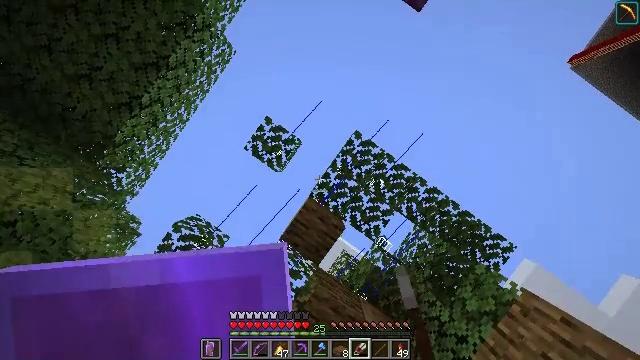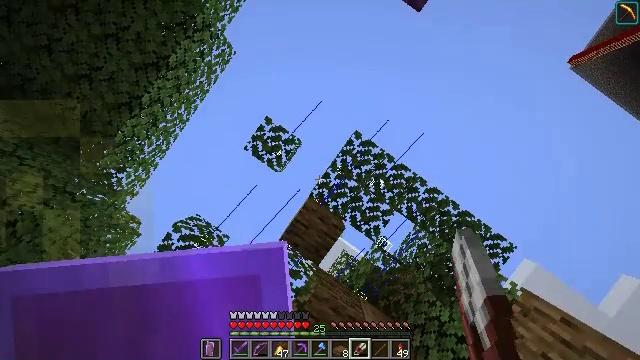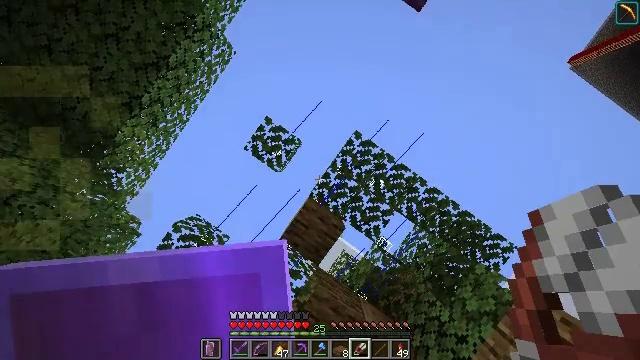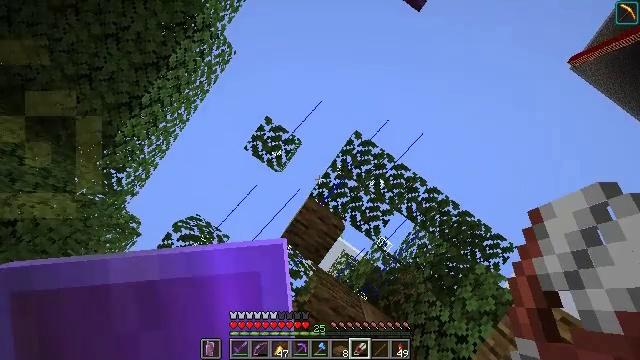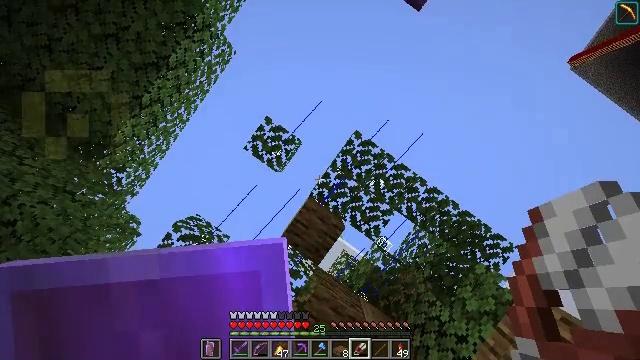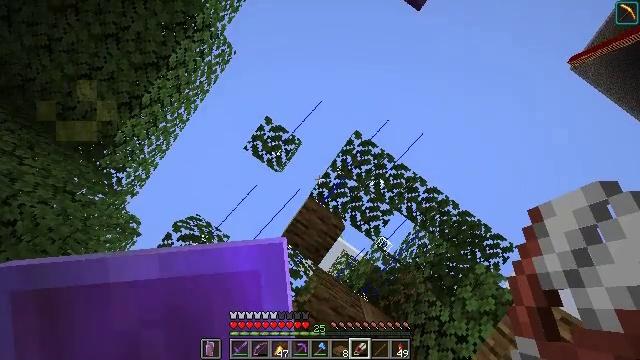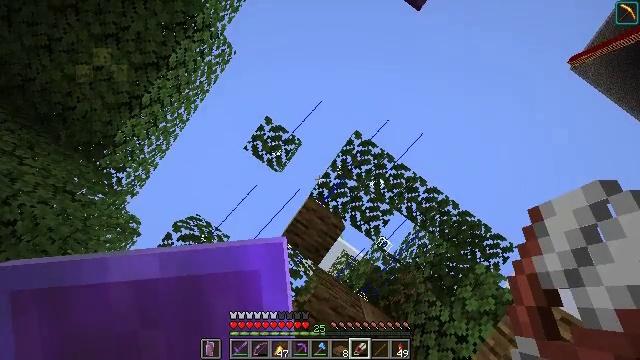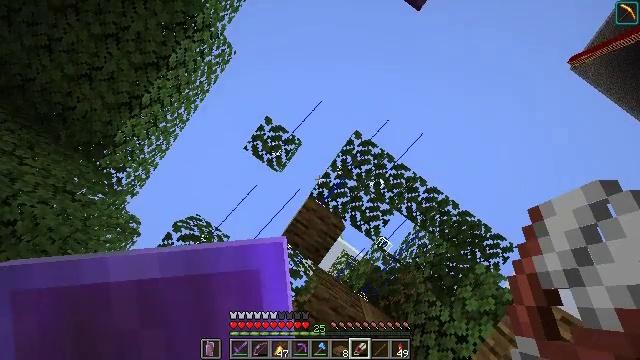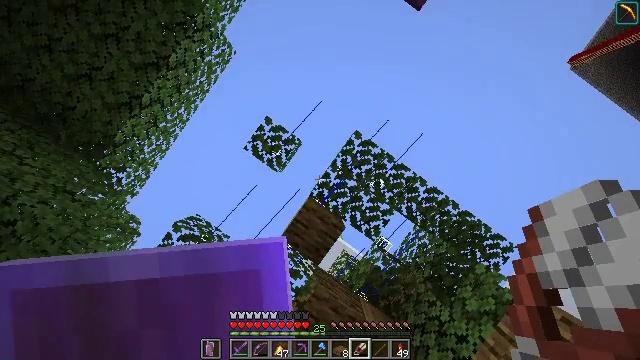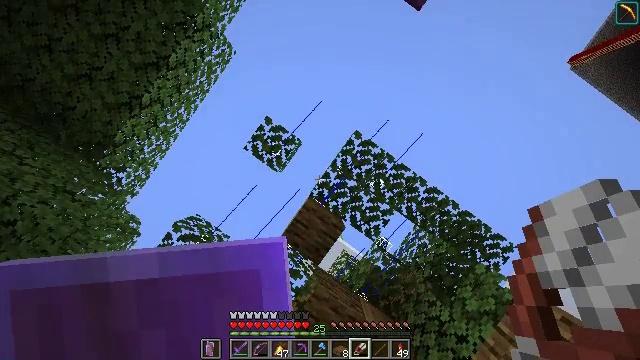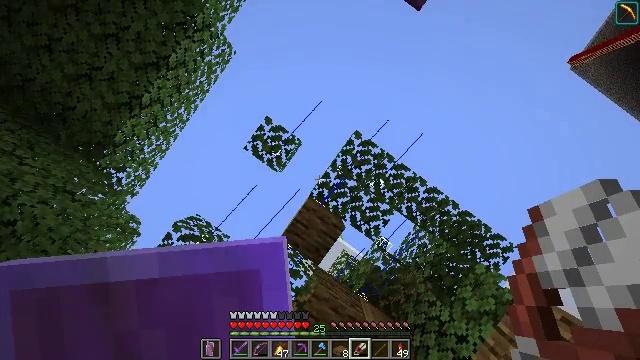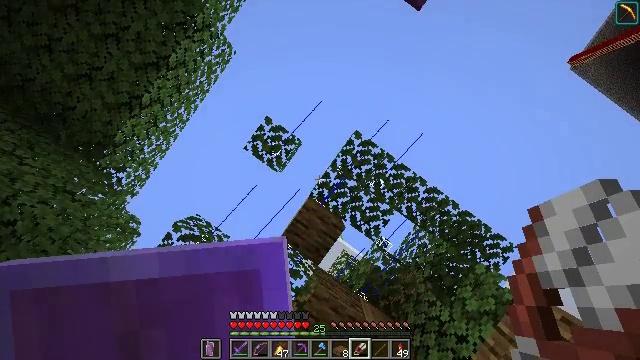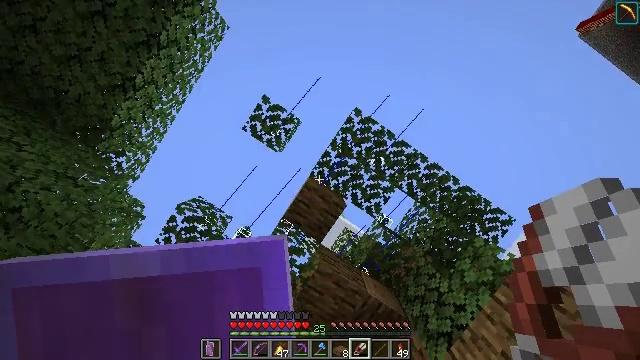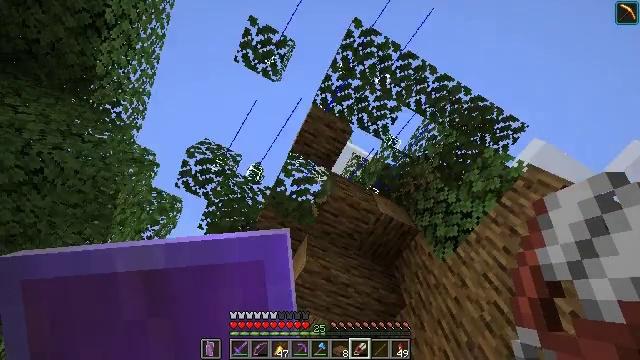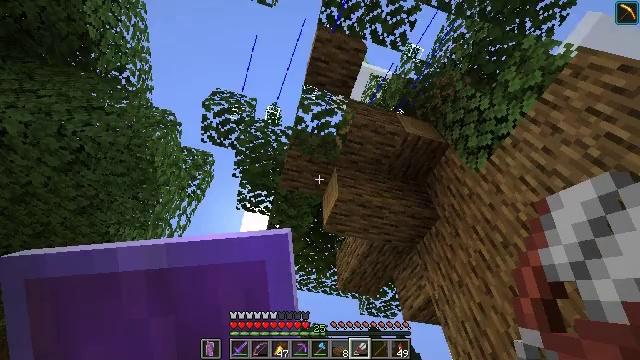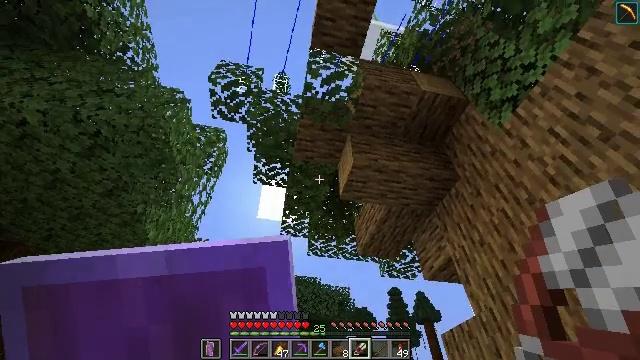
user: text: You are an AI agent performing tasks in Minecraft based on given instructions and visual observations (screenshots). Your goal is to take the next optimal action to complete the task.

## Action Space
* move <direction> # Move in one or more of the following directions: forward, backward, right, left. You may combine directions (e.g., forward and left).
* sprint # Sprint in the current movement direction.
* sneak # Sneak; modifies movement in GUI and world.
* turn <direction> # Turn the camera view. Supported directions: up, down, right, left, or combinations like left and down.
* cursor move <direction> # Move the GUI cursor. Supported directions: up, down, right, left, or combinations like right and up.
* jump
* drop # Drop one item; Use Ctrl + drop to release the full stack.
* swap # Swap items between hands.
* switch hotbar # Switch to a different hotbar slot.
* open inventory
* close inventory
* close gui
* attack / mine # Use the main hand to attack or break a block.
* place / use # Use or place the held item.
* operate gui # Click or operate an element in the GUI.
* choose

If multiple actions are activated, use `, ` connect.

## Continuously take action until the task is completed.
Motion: motion action
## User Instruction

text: Break oak leaves from the trees.
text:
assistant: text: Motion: attack / mine
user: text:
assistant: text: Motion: attack / mine
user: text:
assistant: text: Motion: attack / mine
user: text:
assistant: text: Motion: attack / mine
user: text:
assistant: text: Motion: attack / mine
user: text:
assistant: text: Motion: attack / mine
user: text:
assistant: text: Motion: attack / mine
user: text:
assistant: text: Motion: attack / mine
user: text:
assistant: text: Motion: attack / mine
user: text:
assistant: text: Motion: attack / mine
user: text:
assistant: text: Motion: attack / mine
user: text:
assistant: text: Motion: turn left and down
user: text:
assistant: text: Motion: turn left and down
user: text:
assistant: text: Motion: turn left and down
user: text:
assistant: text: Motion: move forward, turn left and down
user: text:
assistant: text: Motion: move forward
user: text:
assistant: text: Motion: move forward
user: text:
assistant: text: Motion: move forward
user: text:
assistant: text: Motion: move forward
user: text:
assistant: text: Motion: move forward
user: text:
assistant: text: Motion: move forward
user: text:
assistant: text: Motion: move forward, sprint
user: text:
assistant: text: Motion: move forward, sprint
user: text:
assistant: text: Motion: move forward, sprint
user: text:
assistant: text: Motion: move forward, sprint
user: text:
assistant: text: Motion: move forward, sprint
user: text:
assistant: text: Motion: move forward, sprint
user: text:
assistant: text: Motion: move forward, sprint
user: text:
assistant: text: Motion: move forward, sprint
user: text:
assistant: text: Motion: move forward, sprint, turn right and up